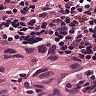
Metastatic tissue present: yes